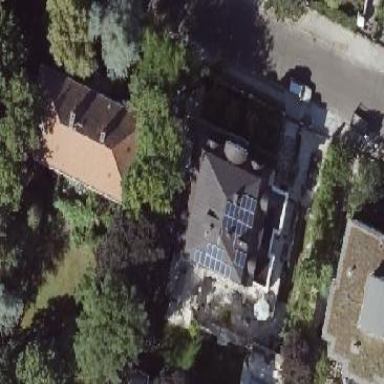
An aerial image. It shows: House with mansard roof.